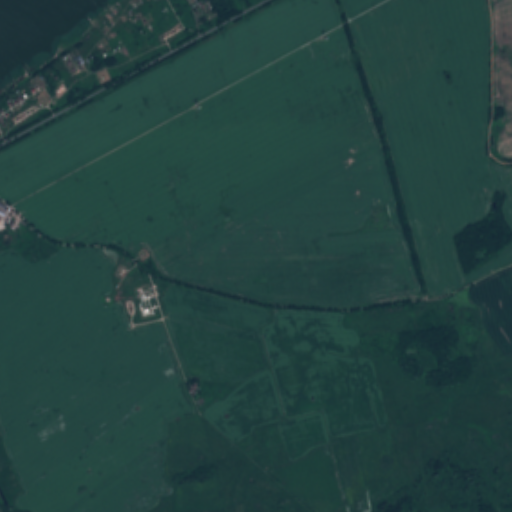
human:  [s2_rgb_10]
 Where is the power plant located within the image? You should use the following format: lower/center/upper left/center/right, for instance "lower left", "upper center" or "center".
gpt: The power plant is located in the center left of the image.
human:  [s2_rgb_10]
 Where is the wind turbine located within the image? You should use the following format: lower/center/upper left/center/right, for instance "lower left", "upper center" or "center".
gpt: The wind turbine is located in the upper center of the image.
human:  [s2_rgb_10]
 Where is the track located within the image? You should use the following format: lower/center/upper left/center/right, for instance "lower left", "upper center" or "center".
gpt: There is no track in the image.